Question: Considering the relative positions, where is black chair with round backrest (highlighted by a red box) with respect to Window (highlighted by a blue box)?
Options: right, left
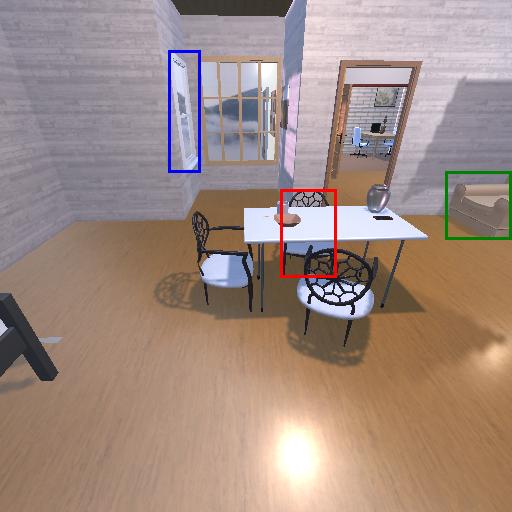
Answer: right